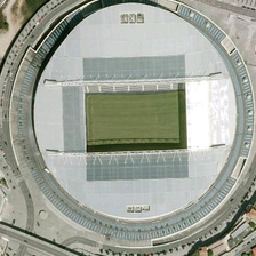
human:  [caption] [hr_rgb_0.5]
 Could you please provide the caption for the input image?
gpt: Overall round stadium is assumed.

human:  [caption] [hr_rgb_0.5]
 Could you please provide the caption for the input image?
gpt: There are many ways to reach the center of the stadium.

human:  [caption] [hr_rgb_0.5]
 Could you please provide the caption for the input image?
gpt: There are many roads to the center of the stadium.

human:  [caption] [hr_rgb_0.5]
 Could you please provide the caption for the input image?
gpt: There are many roads around the stadium.

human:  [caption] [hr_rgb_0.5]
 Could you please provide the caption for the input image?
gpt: In general, it's a circular stadium.